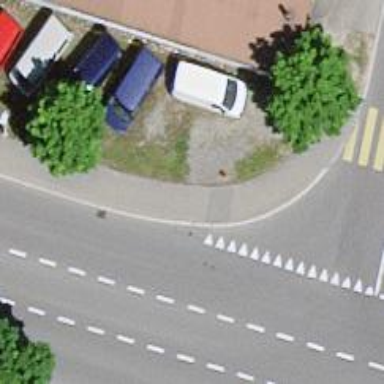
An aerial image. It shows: Asphalt sidewalk.